Question: When I click debug in visual studio on an Azure project I keep getting the same following error every time:

In the background, the other parts do run and the emulator runs but none of the logging functions work. I am running a pretty clean Windows 8 install (downloaded from DreamSpark) with a clean Visual Studio 2012 Ultimate RC installed.
How can I fix whatever is going wrong?
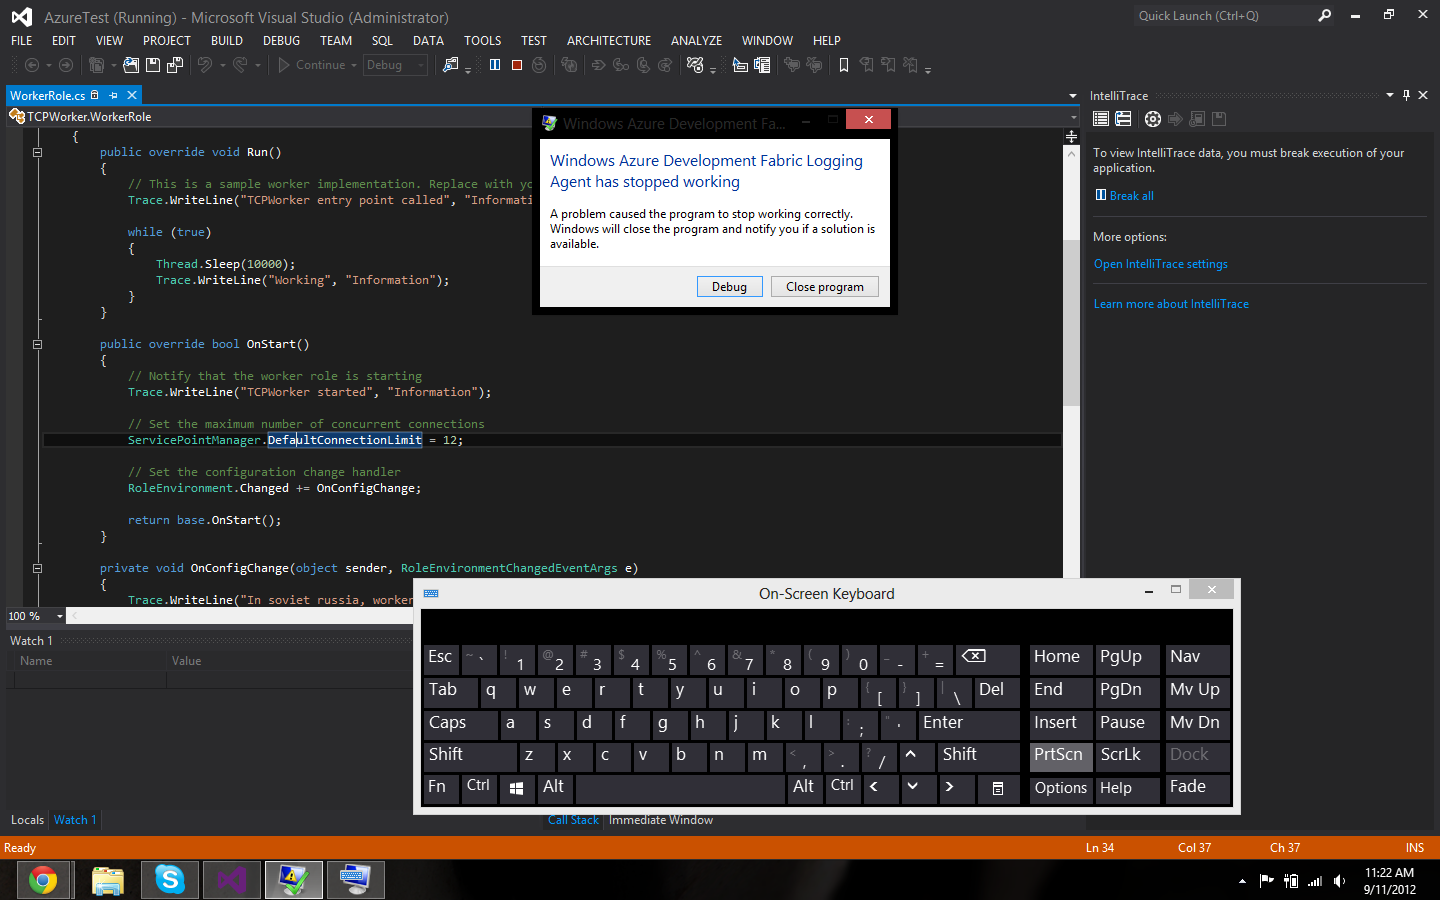
Answer: I had the same problem and discovered that this seem to work
1. If I reboot and then start the azure emulator from the azure command prompt. Works fine.
2. If I then shut down and exit the taskbar icon and restart from the command prompt, I get the error again.
3. Checking the running processes, it seems that dfmonitor.exe does not terminate and continues running.
4. If I terminate dfmonitor.exe and then restart the emulator from the command prompt, it starts up fine without the error.